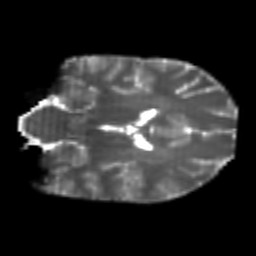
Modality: T2w
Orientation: coronal
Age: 20
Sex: female
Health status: healthy
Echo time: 0.074 s